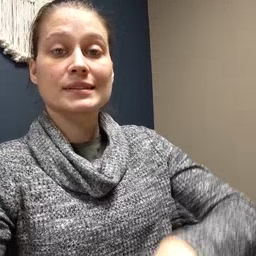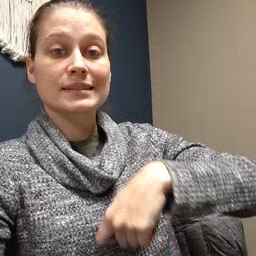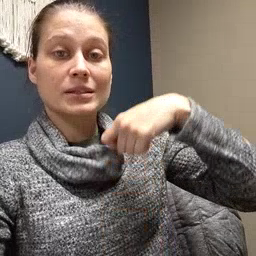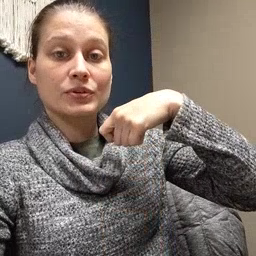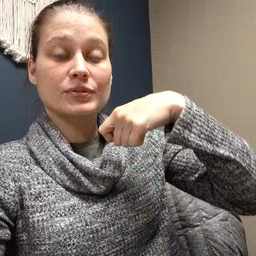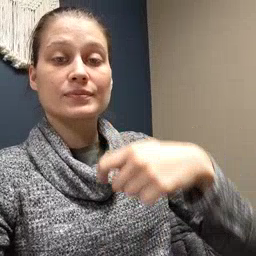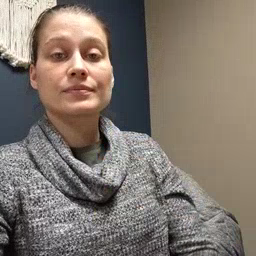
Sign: zipper